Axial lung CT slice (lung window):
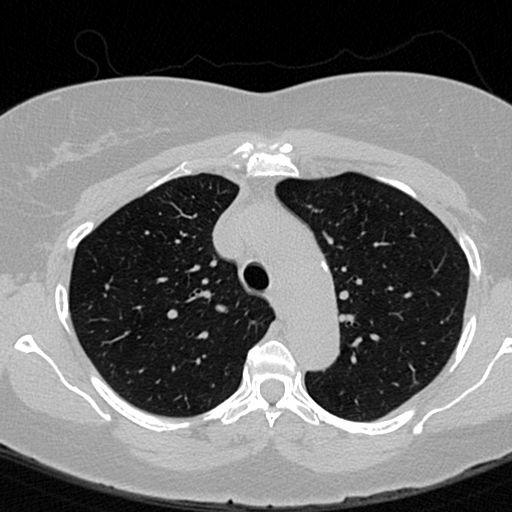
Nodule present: no